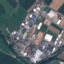
Land use / land cover: Industrial